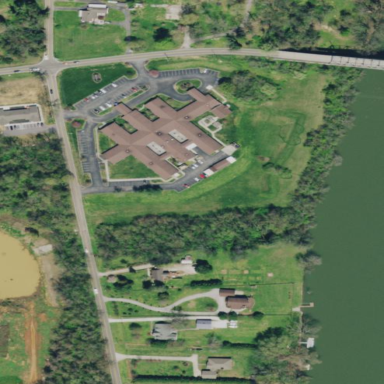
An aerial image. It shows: Hospice facility providing healthcare services.